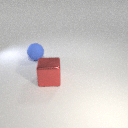
large blue rubber sphere to the left of large red metal cube